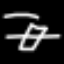
Label: airplane